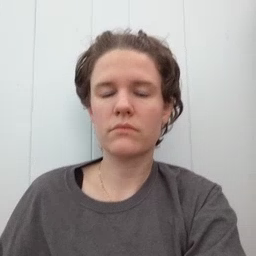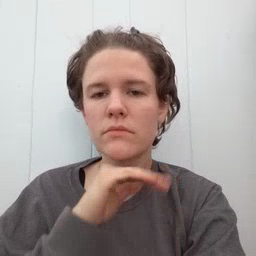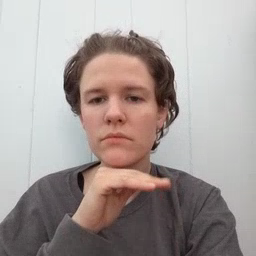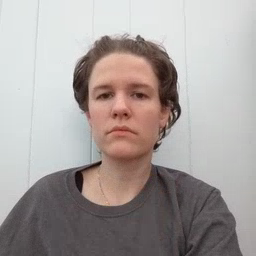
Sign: pig